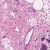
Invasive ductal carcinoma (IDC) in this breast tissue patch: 0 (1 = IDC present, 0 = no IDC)